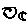
Label: moon